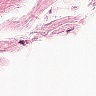
Metastatic tissue present: no